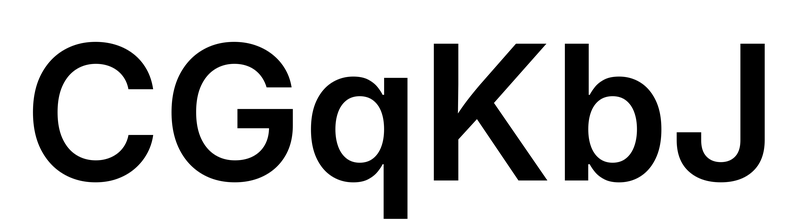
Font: Inter_SemiBold